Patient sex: M
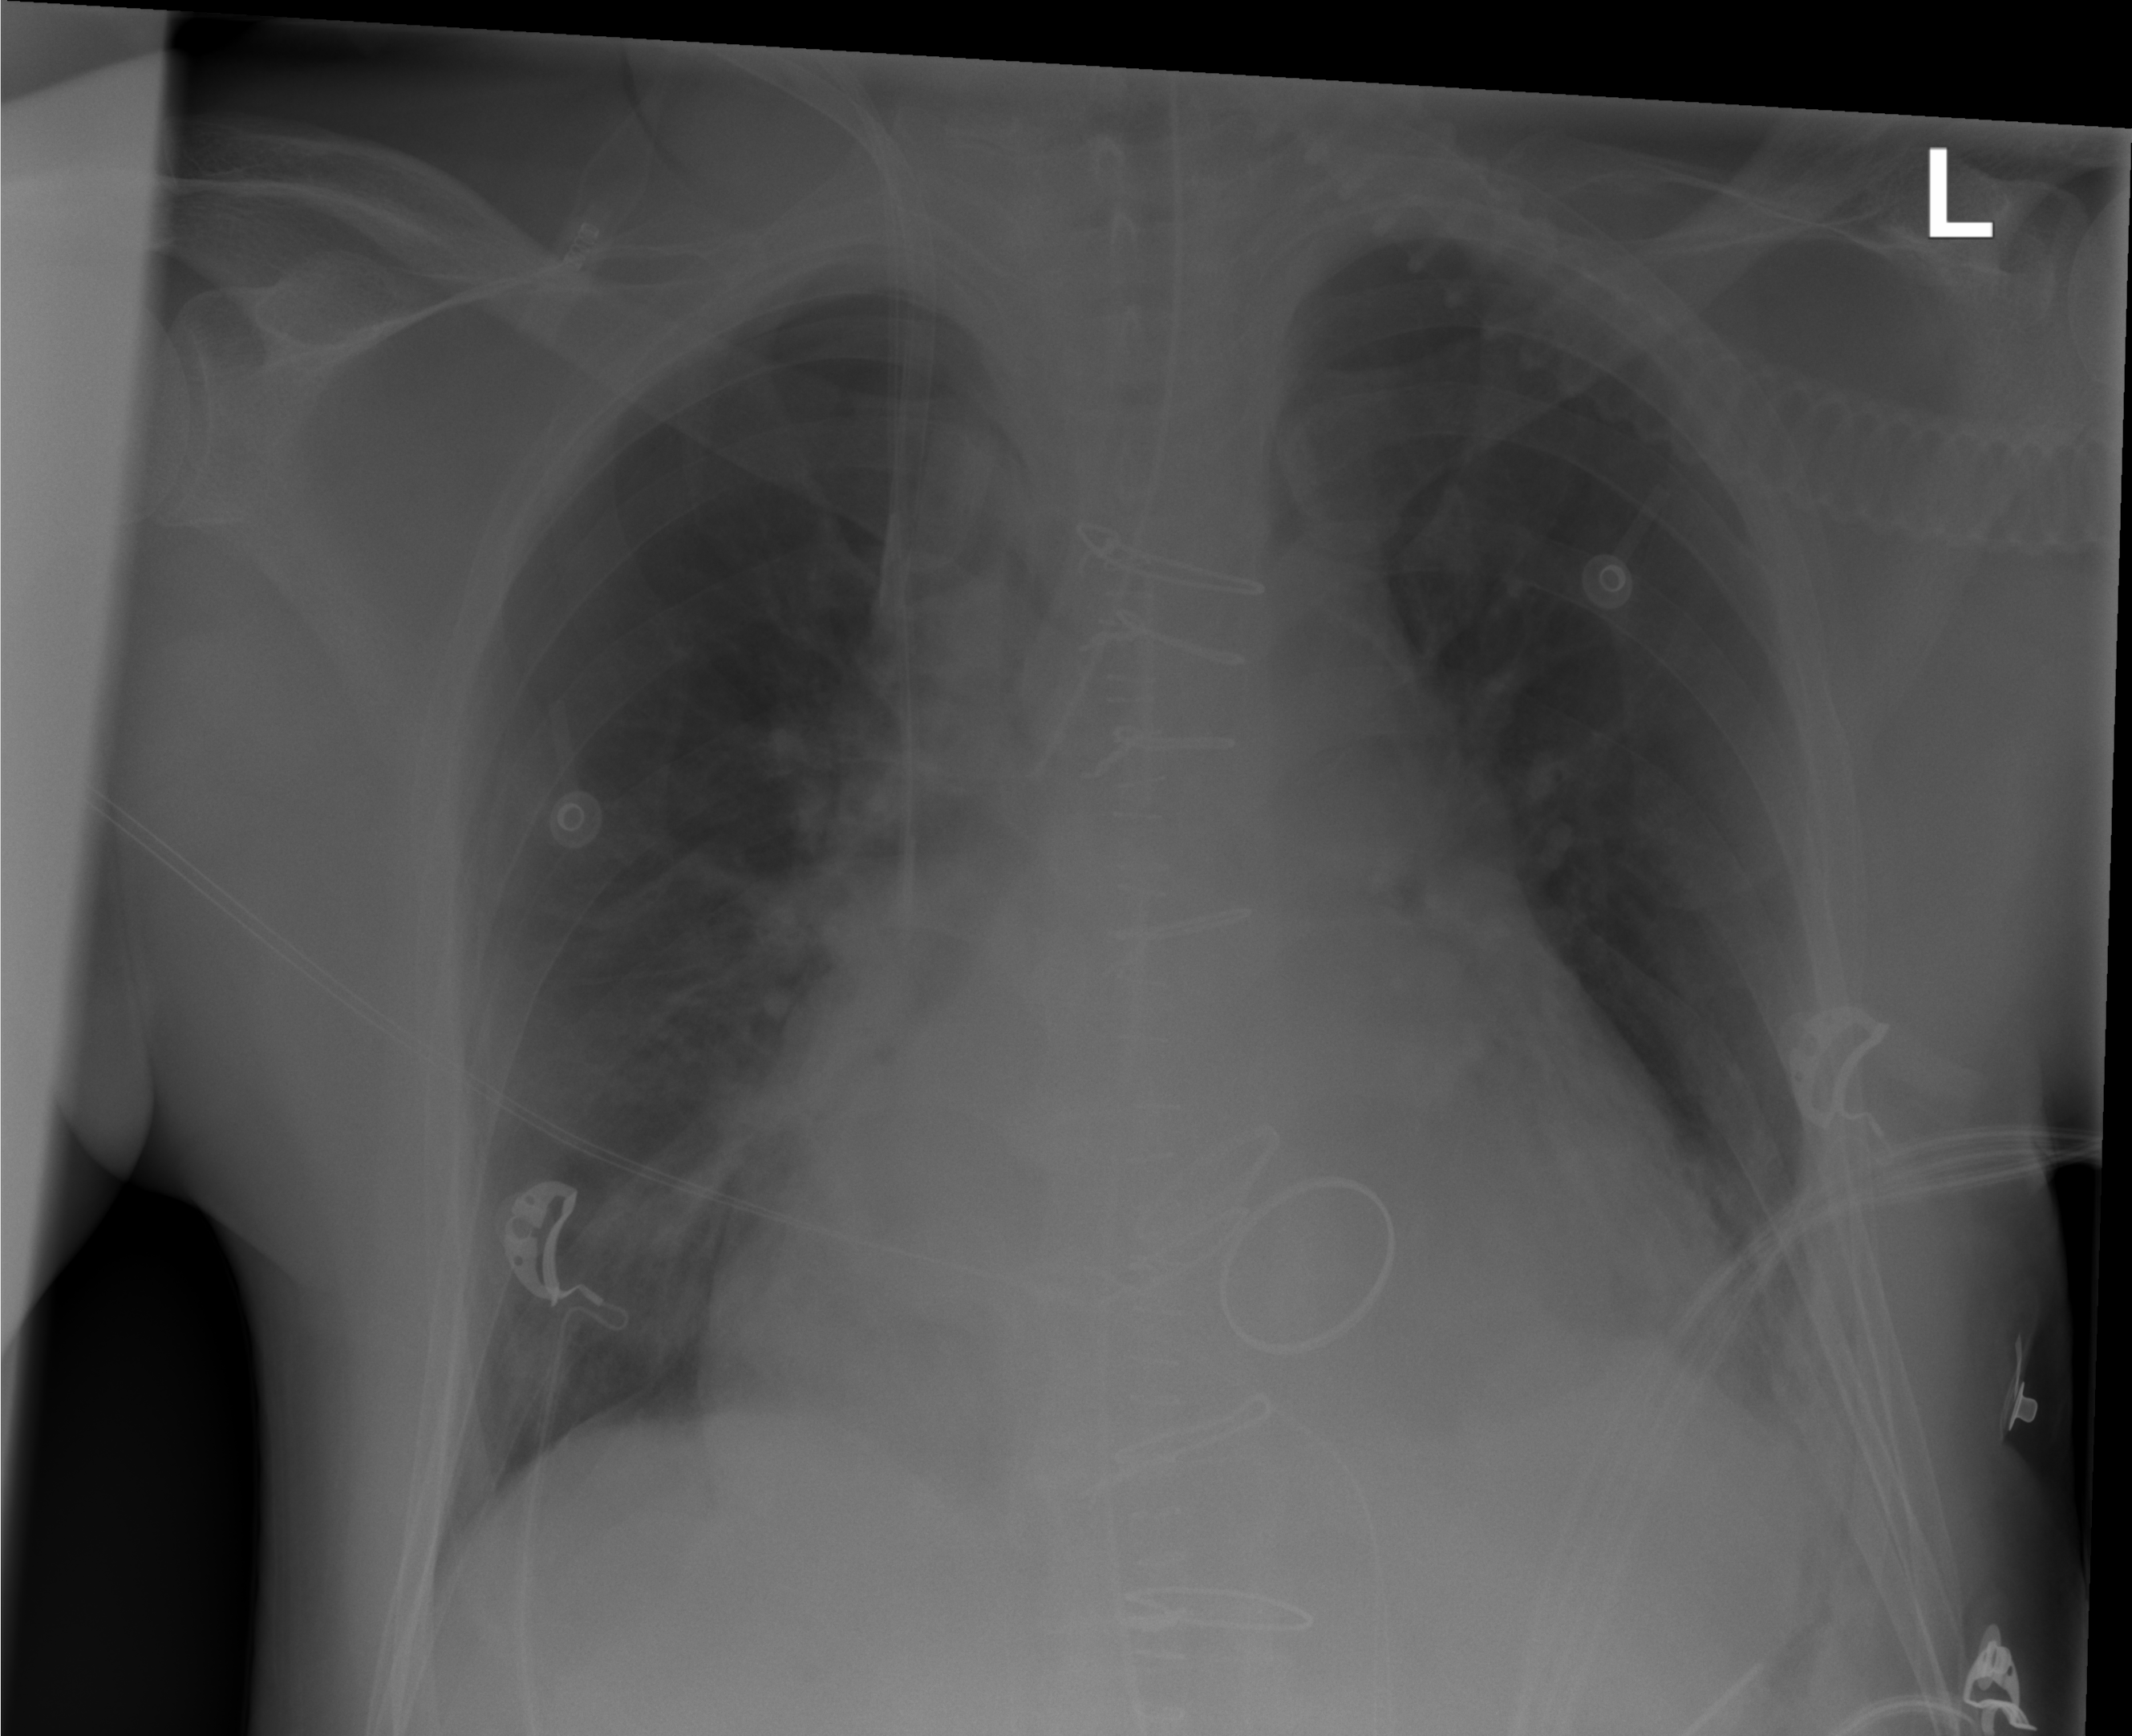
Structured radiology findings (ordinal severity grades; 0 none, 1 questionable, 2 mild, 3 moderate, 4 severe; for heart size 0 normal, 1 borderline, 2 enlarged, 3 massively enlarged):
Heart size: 2
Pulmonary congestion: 2
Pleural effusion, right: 0
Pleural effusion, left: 2
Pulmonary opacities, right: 2
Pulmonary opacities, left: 1
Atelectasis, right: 2
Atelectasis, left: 2